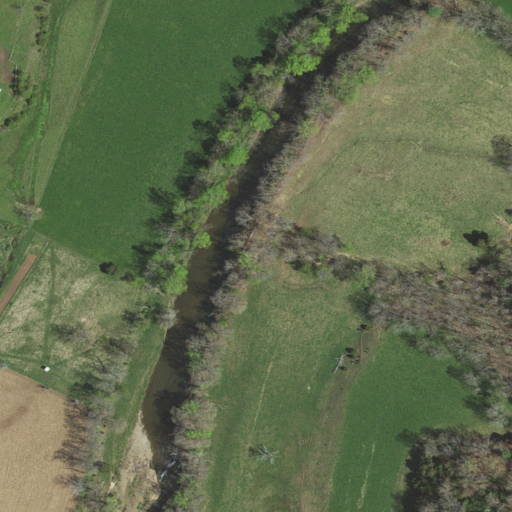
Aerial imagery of valley in Virginia named Mays Hollow containing pasture, deciduous forest, mixed forest, cultivated crops, open development, and open water